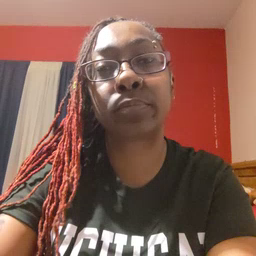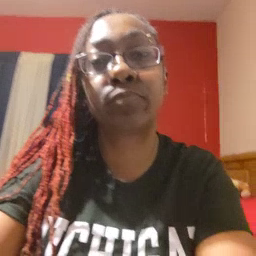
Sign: fish